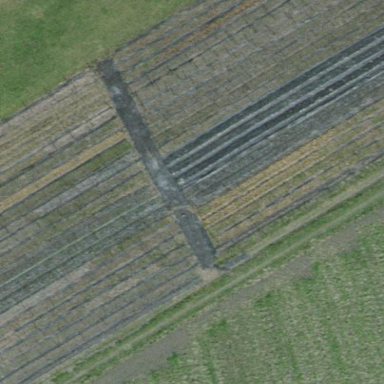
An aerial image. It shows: Orchard.